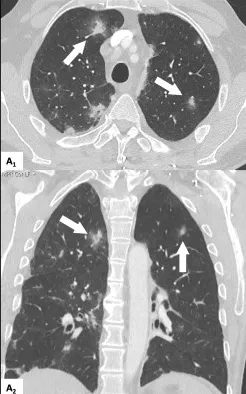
Pulmonary and esophageal affection on CT-scans. (A) multifocal nodular pulmonary infiltrates (arrows) on transverse (A1) and coronal (A2) high resolution CT scan.
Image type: radiology (ct)